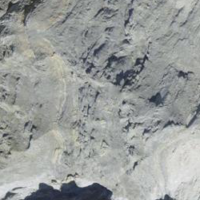
EUNIS habitat code: 48
Species observed at this site:
Marmota marmota
Saxifraga rotundifolia
Saxifraga paniculata
Ophrys insectifera
Vaccinium vitis-idaea
Tozzia alpina
Pinguicula alpina
Astrantia major
Colchicum autumnale
Dactylorhiza viridis
Gentiana bavarica
Silene acaulis
Hedysarum hedysaroides
Kalmia procumbens
Geum reptans
Silene nutans
Geum montanum
Anemonastrum narcissiflorum
Dactylorhiza maculata
Viola calcarata
Neotinea ustulata
Bartsia alpina
Geum rivale
Eryngium alpinum
Aculepeira ceropegia
Ranunculus glacialis
Saxifraga oppositifolia